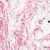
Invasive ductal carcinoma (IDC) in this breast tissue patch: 0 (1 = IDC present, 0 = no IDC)